Question:
How can I find the distance between the two points as shown in the above picture.
I know I can use Pythagoras to find the 'actual' distance between the two points, but I want to find the X distance between them only.
Also, obviously I know I can subtract the x coordinate of point A from that of Point B, but this won't help because they might be the other way around (i.e., B might be on the left and A on the right).
Would be grateful if someone could advise the method to discover this distance.
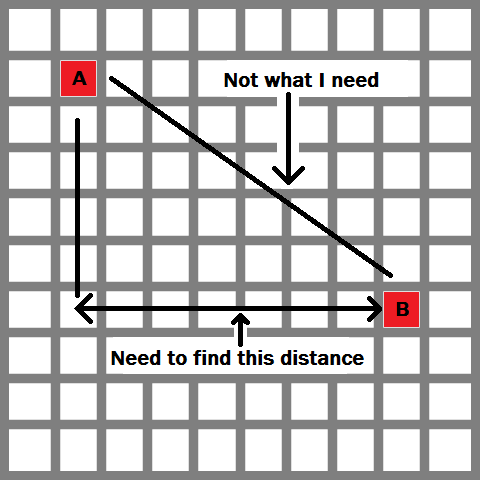
Answer: You have the answer already, you subtract the x coordinate from one point to the other. You simply need to take the absolute value of that and then it doesn't matter which one is greater.
'''
absoluteValue(Ax - Bx) = absoluteValue(Bx - Ax)
'''